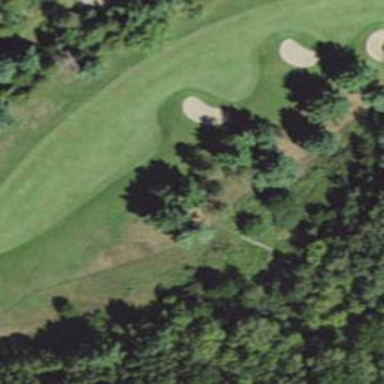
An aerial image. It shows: Grassy area designated as golf fairway.